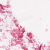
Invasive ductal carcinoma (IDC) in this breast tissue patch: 0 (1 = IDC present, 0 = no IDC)